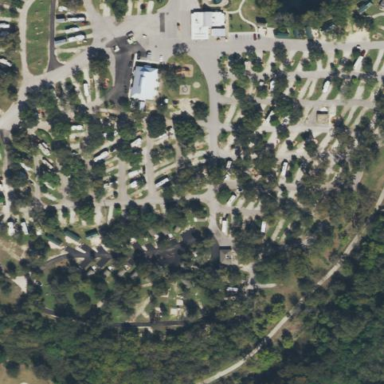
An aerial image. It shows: Caravan site for tourism.